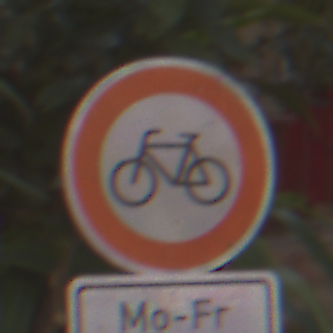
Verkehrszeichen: VerbotRadverkehr
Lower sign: ZeitangabenMitBeschraenkungAufWochentage2
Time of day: MorningAfternoon
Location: Outdoor (Urban)
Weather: Clear
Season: NotSpecified
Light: Natural